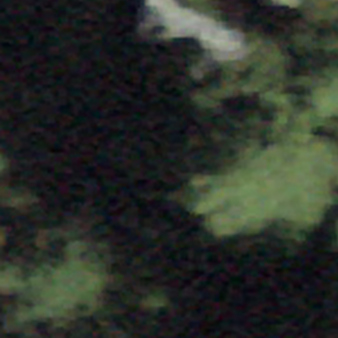
Label: other